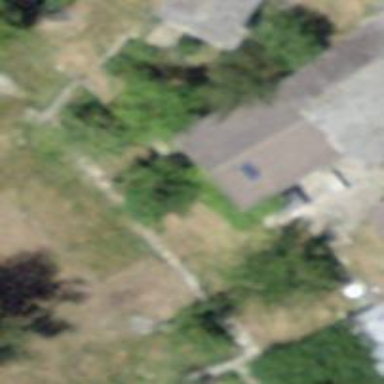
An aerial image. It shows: Simple and straightforward house.